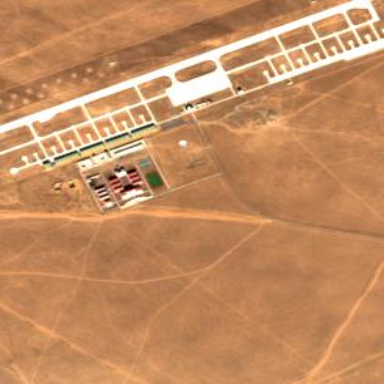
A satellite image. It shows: Military airfield near airport. It is enclosed by fence.